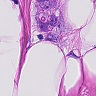
Metastatic tissue present: yes